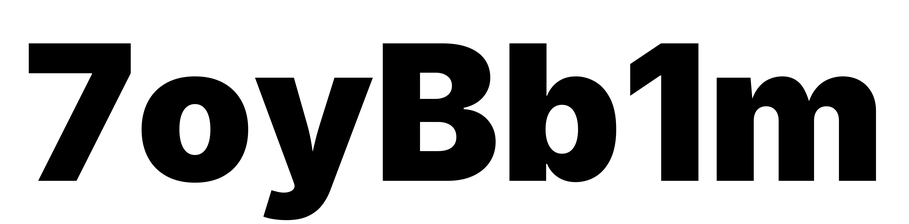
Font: Inter_Black